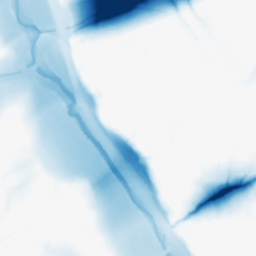
Category: morphological
Decomposition family: morphological
Decomposition parameters: operation: closing
size: 50
Upsampling method: linear_exact
Upsampling parameters: scale: 2
Upsampling scale: 2